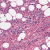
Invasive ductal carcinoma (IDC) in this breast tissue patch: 1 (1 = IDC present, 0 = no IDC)